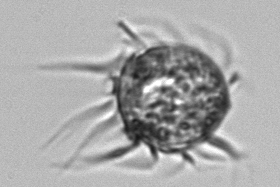
Label: Leegaardiella_ovalis